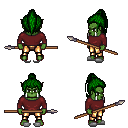
a pixel art fantasy rpg character, male body template, orc, green skin, maroon long-sleeve shirt, gold greaves, green long topknot hairstyle, white slippers, spear, four views (front, back, left, right), 2x2 character sprite sheet, small pixel art, hard edges, no anti-aliasing